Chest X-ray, AP view. Patient: 20 years old, sex M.
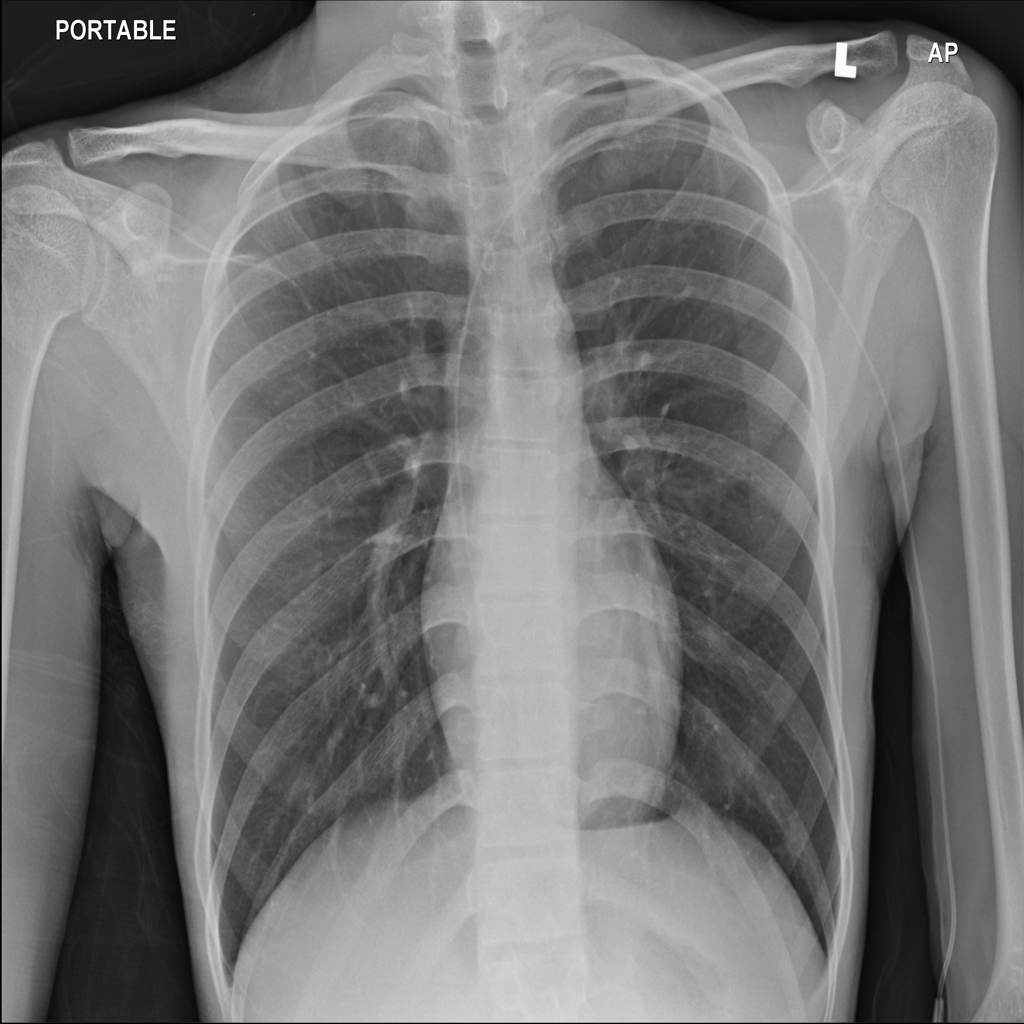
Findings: No Finding